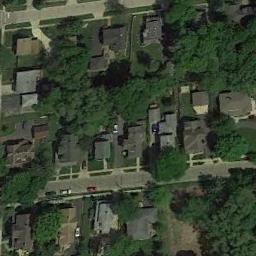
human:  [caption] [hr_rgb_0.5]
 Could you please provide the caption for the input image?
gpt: The medium residential area has lots of neatly arranged houses and some trees are among these houses .

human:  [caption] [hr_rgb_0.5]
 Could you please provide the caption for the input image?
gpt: There aren't many houses in the mid-sized area .

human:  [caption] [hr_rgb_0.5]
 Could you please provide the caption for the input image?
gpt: The medium residential is on the grass next to some trees and road .

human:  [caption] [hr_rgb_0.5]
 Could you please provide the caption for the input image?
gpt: There are many trees in the middle residential area .

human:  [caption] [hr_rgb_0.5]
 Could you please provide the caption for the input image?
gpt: There are many green trees and some buildings on the medium residential area .